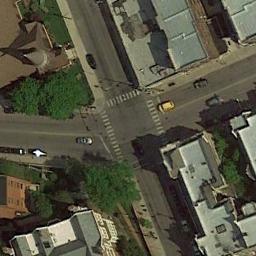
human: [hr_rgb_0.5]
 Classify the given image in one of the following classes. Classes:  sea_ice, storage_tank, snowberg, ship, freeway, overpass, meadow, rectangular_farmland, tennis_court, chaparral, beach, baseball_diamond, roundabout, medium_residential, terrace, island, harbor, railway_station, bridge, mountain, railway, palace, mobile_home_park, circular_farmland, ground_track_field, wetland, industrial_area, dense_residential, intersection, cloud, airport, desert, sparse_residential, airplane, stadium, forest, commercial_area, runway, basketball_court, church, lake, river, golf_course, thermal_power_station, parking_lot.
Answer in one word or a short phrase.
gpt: intersection